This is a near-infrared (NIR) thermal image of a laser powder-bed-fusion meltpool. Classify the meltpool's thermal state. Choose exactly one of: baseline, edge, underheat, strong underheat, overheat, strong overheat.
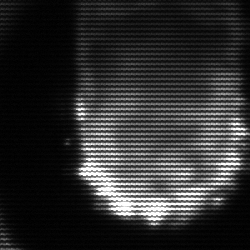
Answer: baseline